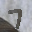
Label: 7